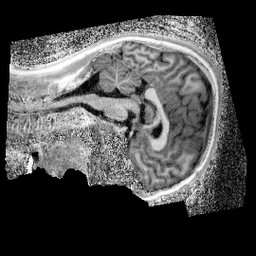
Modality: UNIT1_denoised
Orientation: sagittal
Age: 11
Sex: male
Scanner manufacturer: siemens
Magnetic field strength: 3 T
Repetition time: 4 s
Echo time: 0.00299 s